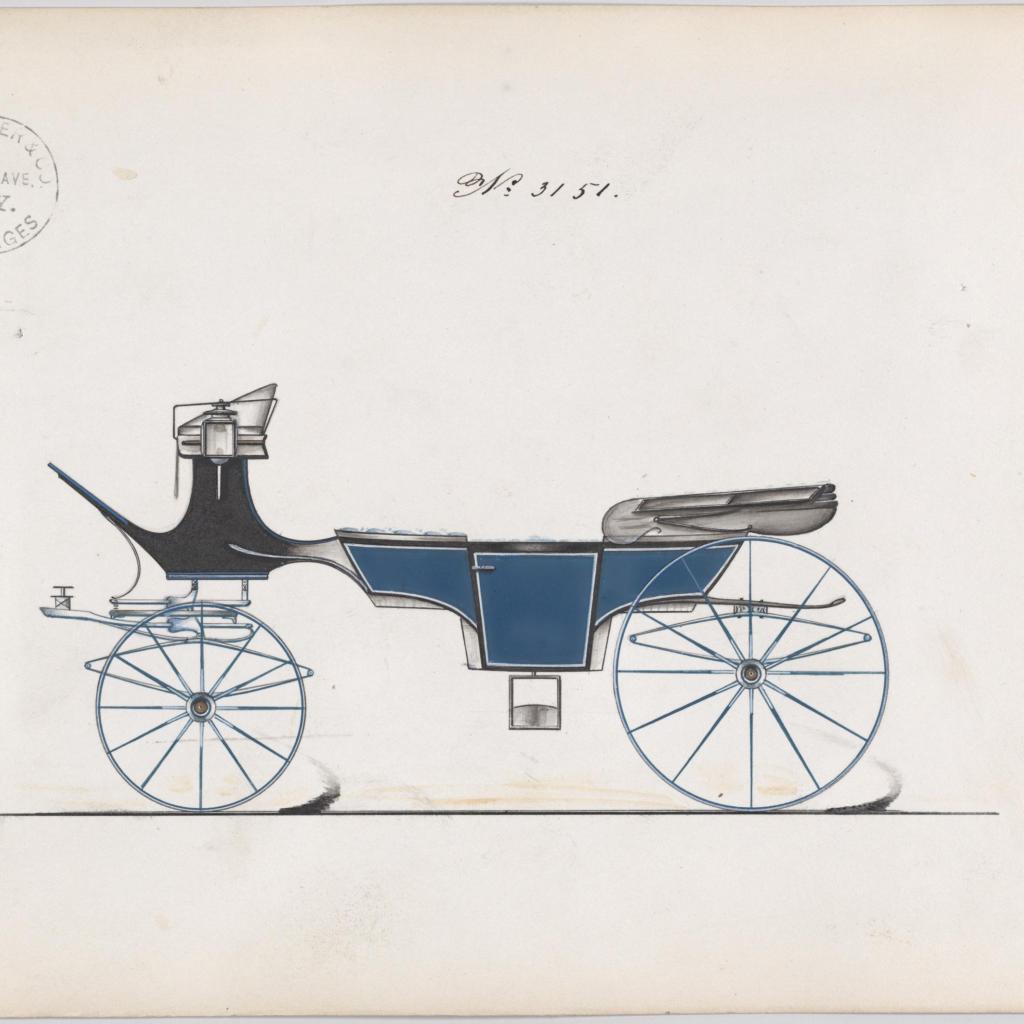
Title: Design for Vis-à-vis, no. 3151
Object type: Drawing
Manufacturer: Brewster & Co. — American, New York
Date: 1875
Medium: Pen and black ink, watercolor and gouache
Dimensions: Sheet: 7 x 10 in. (17.8 x 25.4 cm)
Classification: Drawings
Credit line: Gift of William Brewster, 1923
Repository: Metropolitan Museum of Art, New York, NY